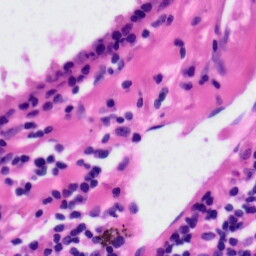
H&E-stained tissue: Tonsil